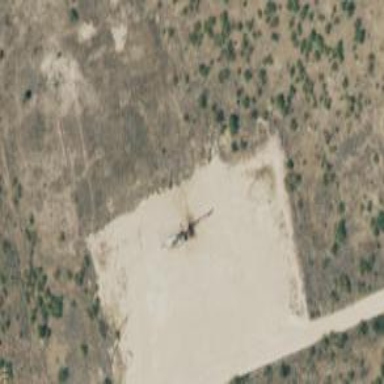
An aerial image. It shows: Petroleum well.